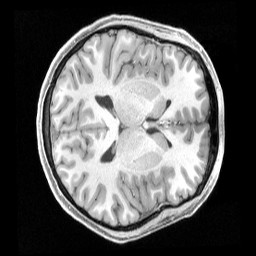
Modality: T1w
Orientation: axial
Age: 21
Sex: female
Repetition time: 2.4 s
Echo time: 0.00222 s